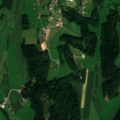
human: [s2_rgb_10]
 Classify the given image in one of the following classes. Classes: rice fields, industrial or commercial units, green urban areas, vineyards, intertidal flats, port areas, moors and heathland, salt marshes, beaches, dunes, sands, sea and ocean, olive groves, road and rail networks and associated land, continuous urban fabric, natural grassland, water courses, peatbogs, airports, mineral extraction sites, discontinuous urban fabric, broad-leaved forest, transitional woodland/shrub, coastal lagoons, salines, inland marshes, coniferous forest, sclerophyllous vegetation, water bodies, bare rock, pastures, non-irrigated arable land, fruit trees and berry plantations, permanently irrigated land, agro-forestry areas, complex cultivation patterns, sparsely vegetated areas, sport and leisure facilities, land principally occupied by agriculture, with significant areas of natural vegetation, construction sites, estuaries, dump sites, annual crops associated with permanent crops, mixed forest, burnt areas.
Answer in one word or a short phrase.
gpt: discontinuous urban fabric, pastures, complex cultivation patterns, land principally occupied by agriculture, with significant areas of natural vegetation, mixed forest